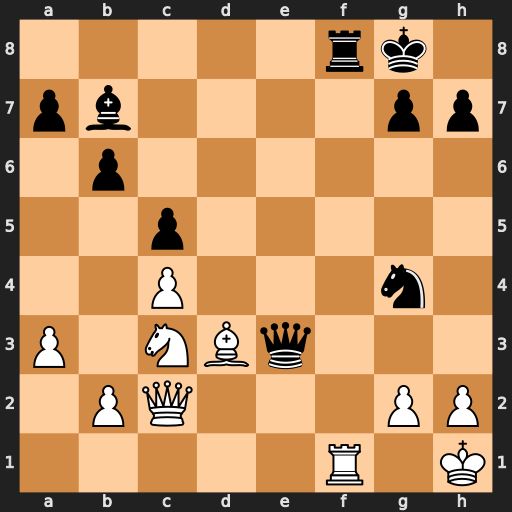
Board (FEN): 5rk1/pb4pp/1p6/2p5/2P3n1/P1NBq3/1PQ3PP/5R1K
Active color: w
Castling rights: -
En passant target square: -
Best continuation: Bxh7+ Kh8 Rxf8#